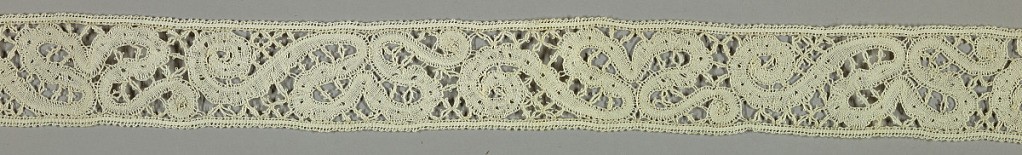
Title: Band
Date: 19th century
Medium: linen Technique: bobbin made continuous tape with bars added
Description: Scrolling tape set between borders with picots.